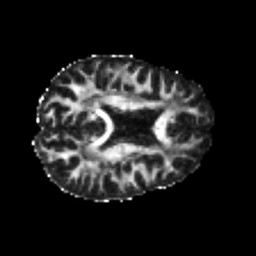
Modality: FA
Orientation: axial
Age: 37
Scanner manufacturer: philips
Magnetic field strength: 3 T
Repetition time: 8.61 s
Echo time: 0.1268 s